Field crop: maize
Growth stage: 2
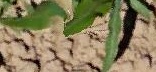
Species: maize